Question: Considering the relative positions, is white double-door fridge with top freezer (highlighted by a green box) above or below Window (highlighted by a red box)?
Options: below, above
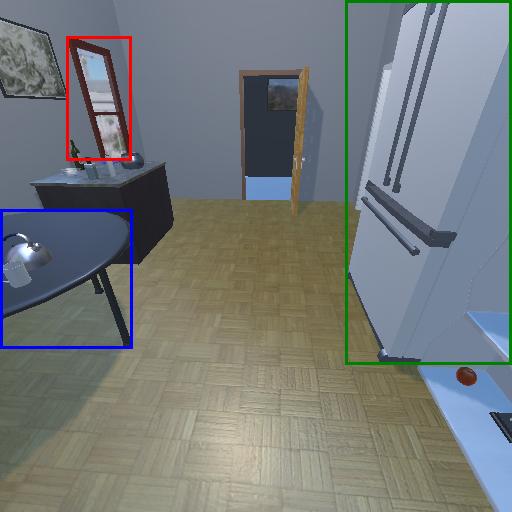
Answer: below